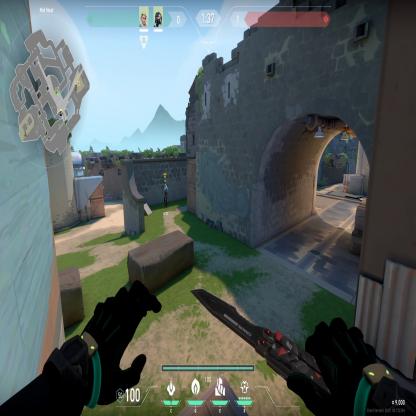
Label: teammate